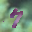
Label: 7